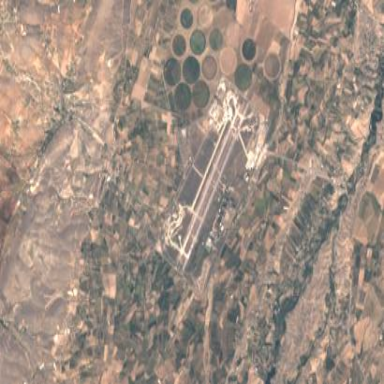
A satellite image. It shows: Aerodrome that serves both military and public purposes.